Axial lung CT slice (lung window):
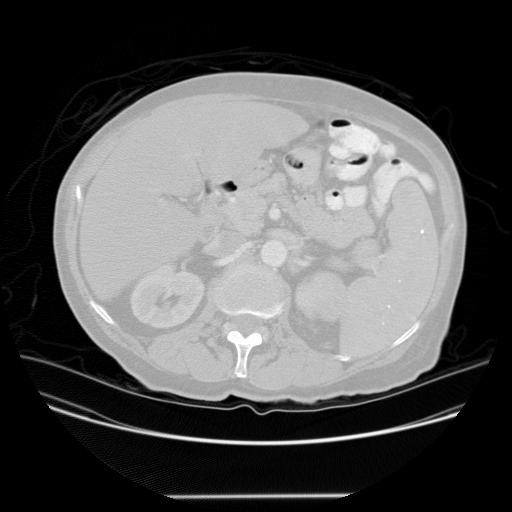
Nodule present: no